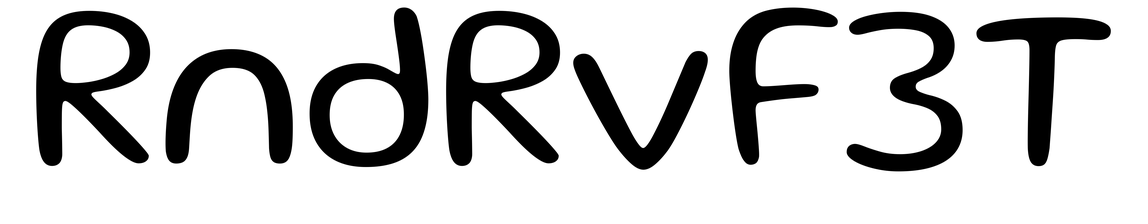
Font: Gluten_Light